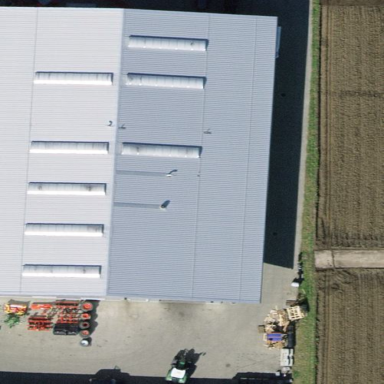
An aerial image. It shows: Industrial building with gabled roof.